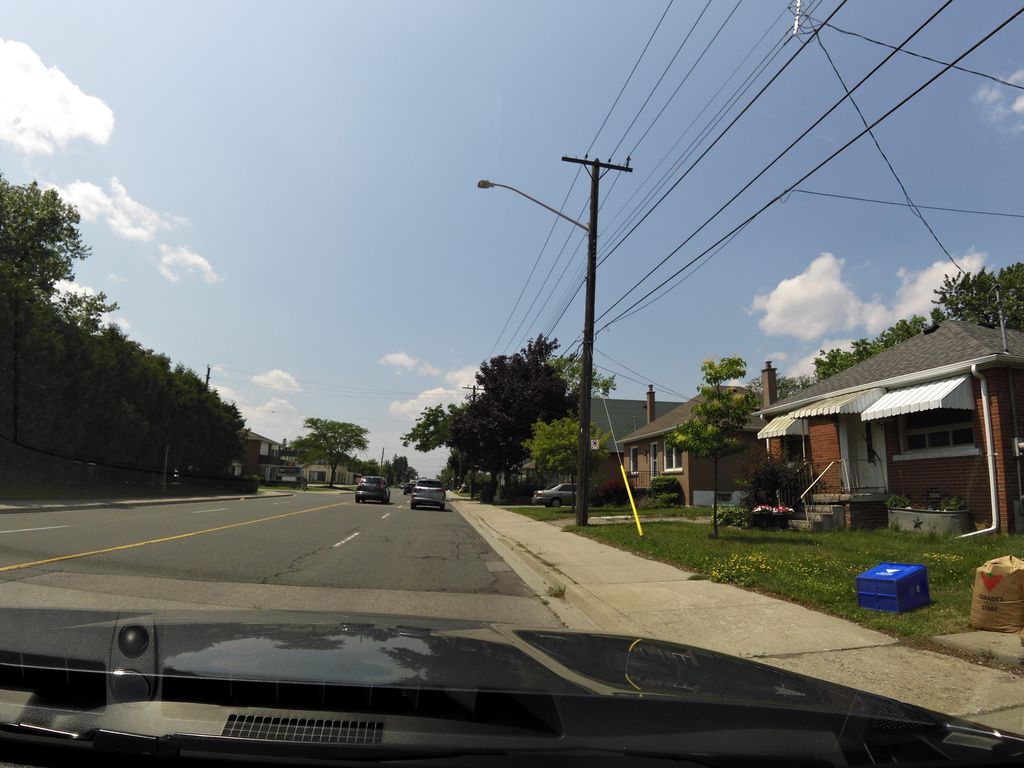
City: hamilton